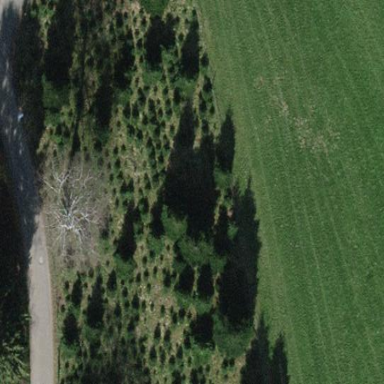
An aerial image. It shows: Forest area predominantly covered with needle-leaved trees.